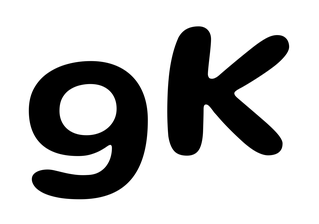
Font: Gluten_Medium